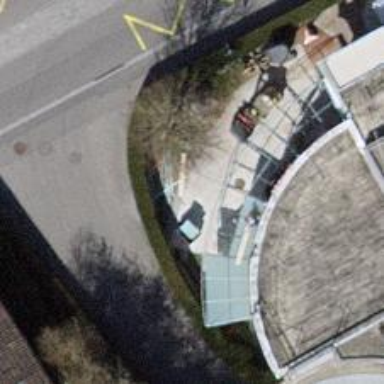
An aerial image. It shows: Bus stop with platform for public transport.